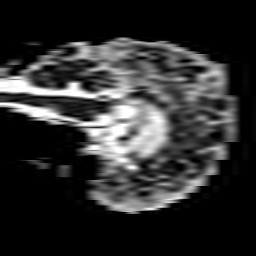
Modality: ADC
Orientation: sagittal
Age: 75
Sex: female
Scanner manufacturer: philips
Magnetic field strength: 3 T
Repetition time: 4.117 s
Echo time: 0.06134 s